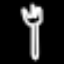
Label: fork